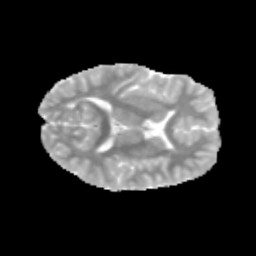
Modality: MD
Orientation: axial
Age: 10
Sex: male
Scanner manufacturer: siemens
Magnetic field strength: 3 T
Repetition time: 3.8 s
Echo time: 0.07 s